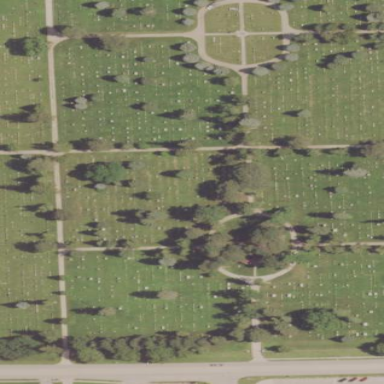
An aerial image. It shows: Cemetery.